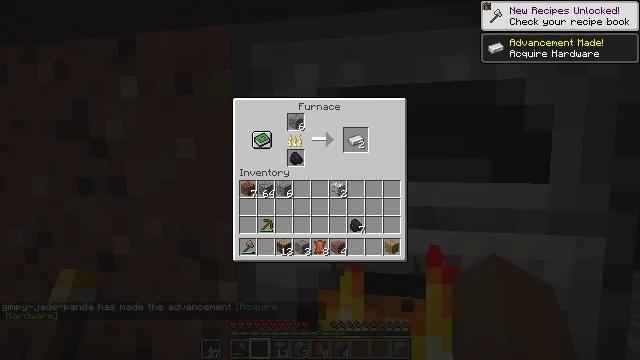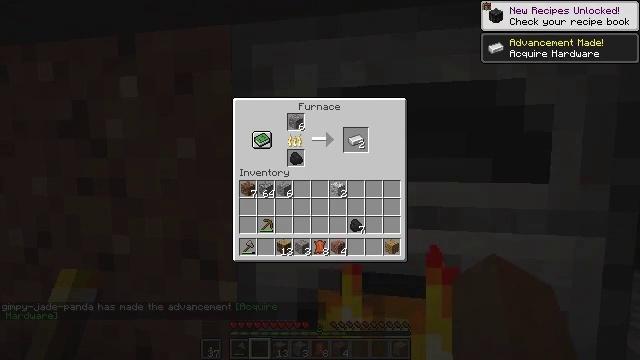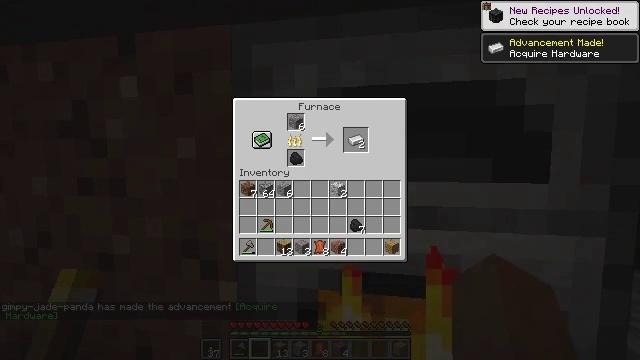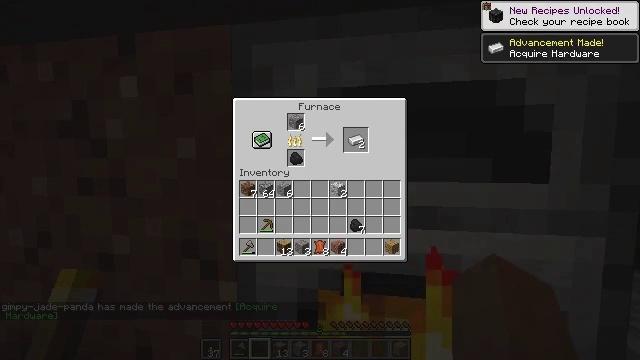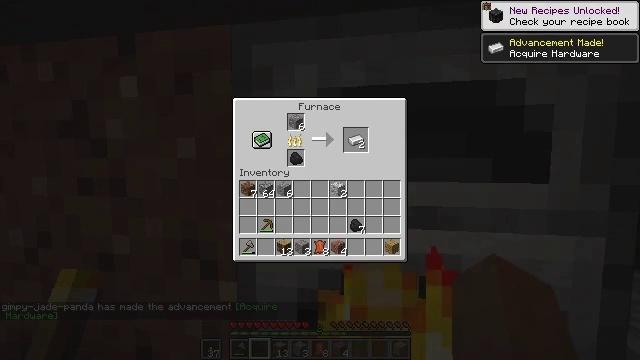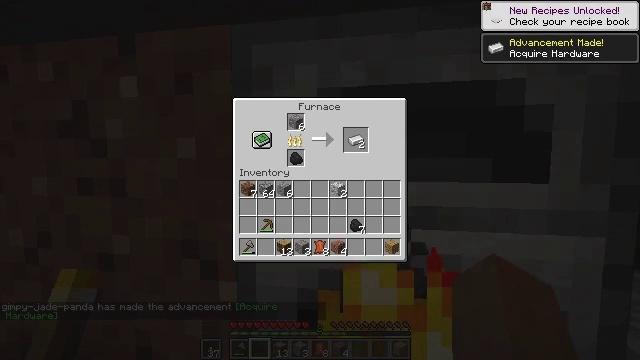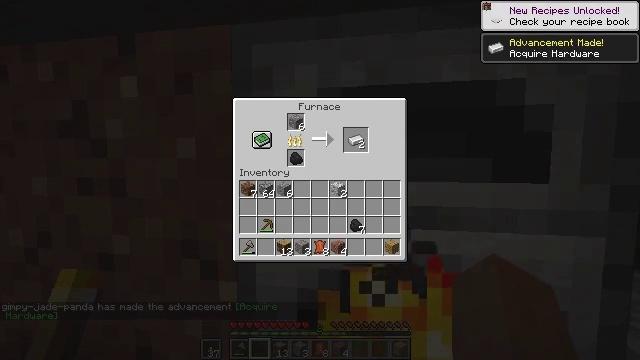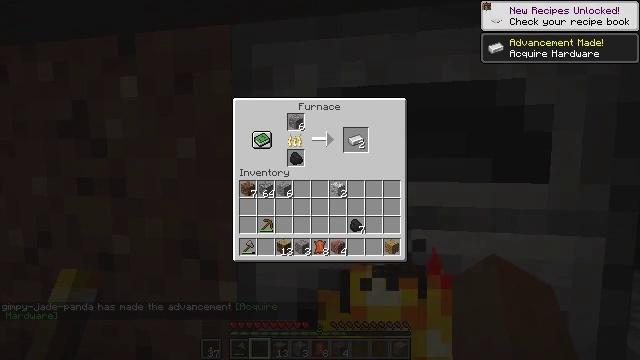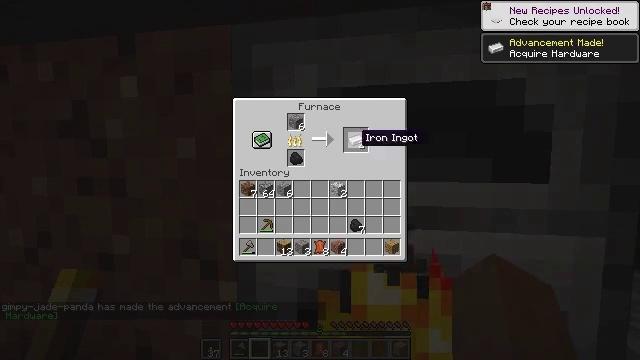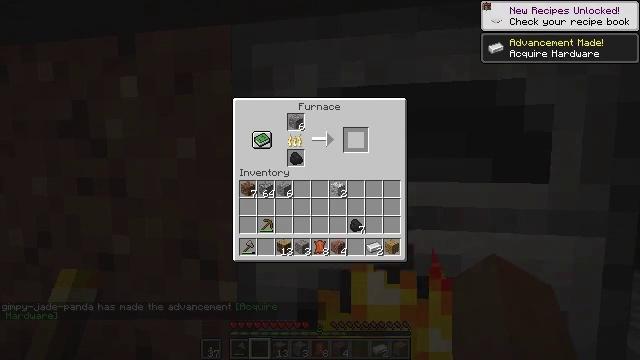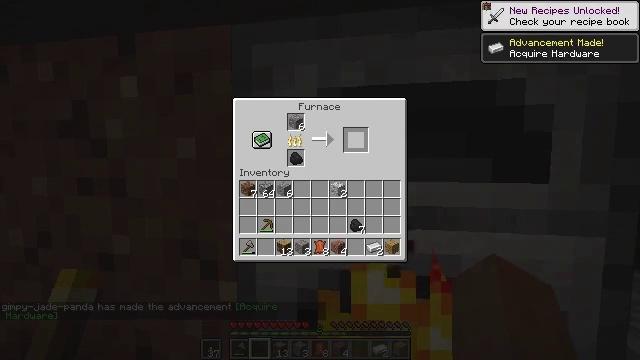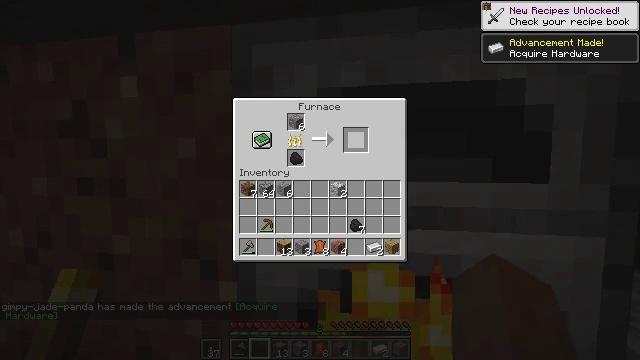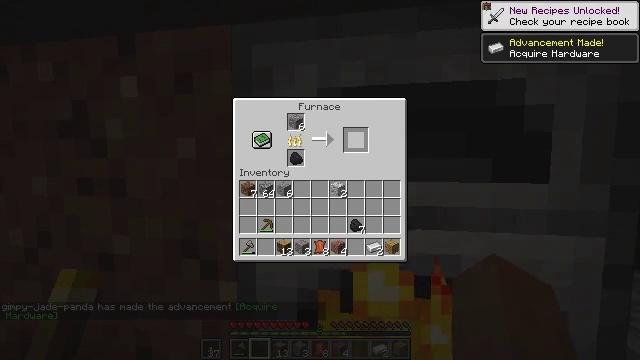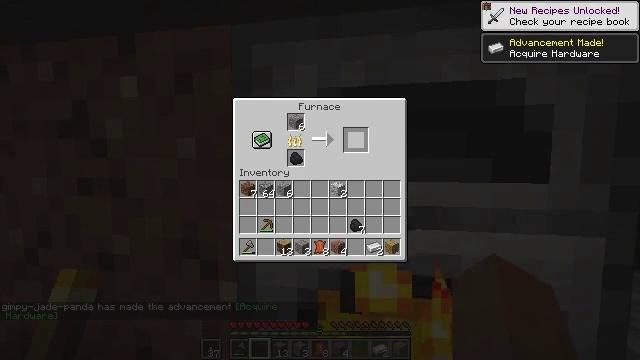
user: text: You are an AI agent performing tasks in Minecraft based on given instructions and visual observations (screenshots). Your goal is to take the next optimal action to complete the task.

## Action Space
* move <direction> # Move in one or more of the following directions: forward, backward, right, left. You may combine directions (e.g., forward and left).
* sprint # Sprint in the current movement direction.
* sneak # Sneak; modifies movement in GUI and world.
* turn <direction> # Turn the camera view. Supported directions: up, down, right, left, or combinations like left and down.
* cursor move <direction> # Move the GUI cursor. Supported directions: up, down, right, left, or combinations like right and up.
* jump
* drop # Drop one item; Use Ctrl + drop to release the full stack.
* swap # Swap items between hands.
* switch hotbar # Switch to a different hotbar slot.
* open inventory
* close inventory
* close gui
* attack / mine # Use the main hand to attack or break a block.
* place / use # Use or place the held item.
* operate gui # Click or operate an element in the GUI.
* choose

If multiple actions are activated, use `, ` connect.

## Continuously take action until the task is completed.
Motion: motion action
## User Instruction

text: craft item air
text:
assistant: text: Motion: sneak, cursor move down
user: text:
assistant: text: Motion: sneak
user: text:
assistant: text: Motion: sneak
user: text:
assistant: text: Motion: sneak
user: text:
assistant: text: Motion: sneak
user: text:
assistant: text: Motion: sneak
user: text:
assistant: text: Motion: sneak
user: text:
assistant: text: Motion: sneak
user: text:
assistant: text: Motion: sneak, operate gui
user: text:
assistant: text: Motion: sneak, operate gui
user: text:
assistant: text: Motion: sneak, operate gui
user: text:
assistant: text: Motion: sneak, operate gui
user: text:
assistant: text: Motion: sneak
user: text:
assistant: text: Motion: sneak